Field crop: tomato
Growth stage: 1
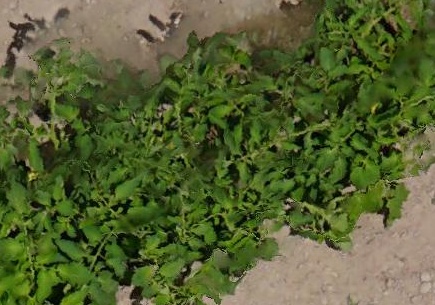
Species: tomato